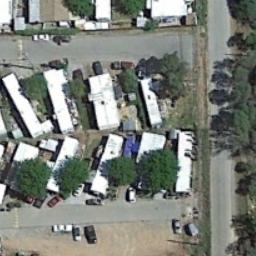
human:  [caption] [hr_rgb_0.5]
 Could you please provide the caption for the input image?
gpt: There are moving homes in this rectangular area .

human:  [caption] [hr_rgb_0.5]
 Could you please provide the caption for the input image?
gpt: There are many buildings of different shapes and sizes in the mobile home parks .

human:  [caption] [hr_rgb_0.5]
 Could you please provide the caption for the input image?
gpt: The mobile home park is on the open place next to some trees .

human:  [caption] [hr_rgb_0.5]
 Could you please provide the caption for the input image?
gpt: The mobile home park has some trees and white mobile homes and some roads go through the mobile home park .

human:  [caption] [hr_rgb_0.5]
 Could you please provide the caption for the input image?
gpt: There are some white buildings and green trees in the mobile home park .